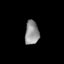
Tissue: lung
Cell type: Epithelial cells
Senescence score: 0.1171
Nuclear area (px): 327
Mean DAPI intensity: 145.584